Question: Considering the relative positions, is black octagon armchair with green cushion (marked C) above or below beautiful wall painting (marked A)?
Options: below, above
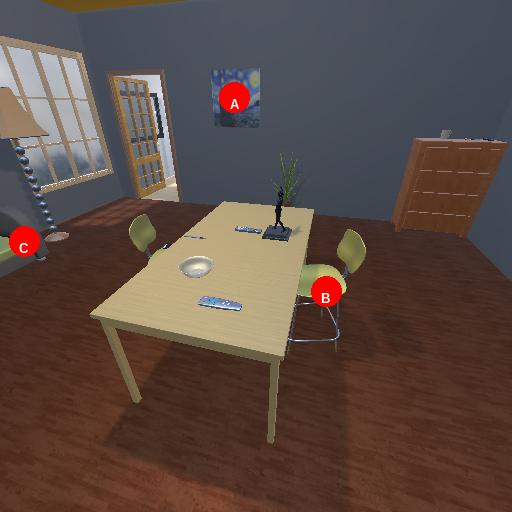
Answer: below